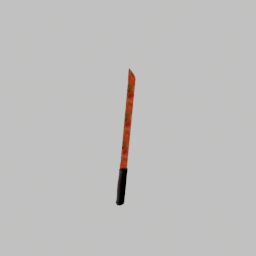
Label: tools